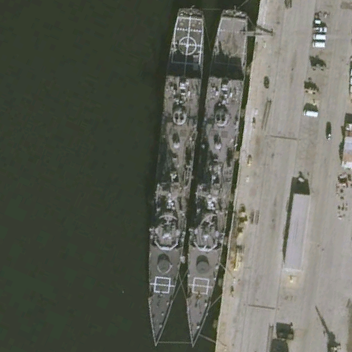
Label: cruiser